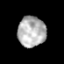
Tissue: prostate
Cell type: T cells
Senescence score: 0.3313
Nuclear area (px): 835
Mean DAPI intensity: 178.28